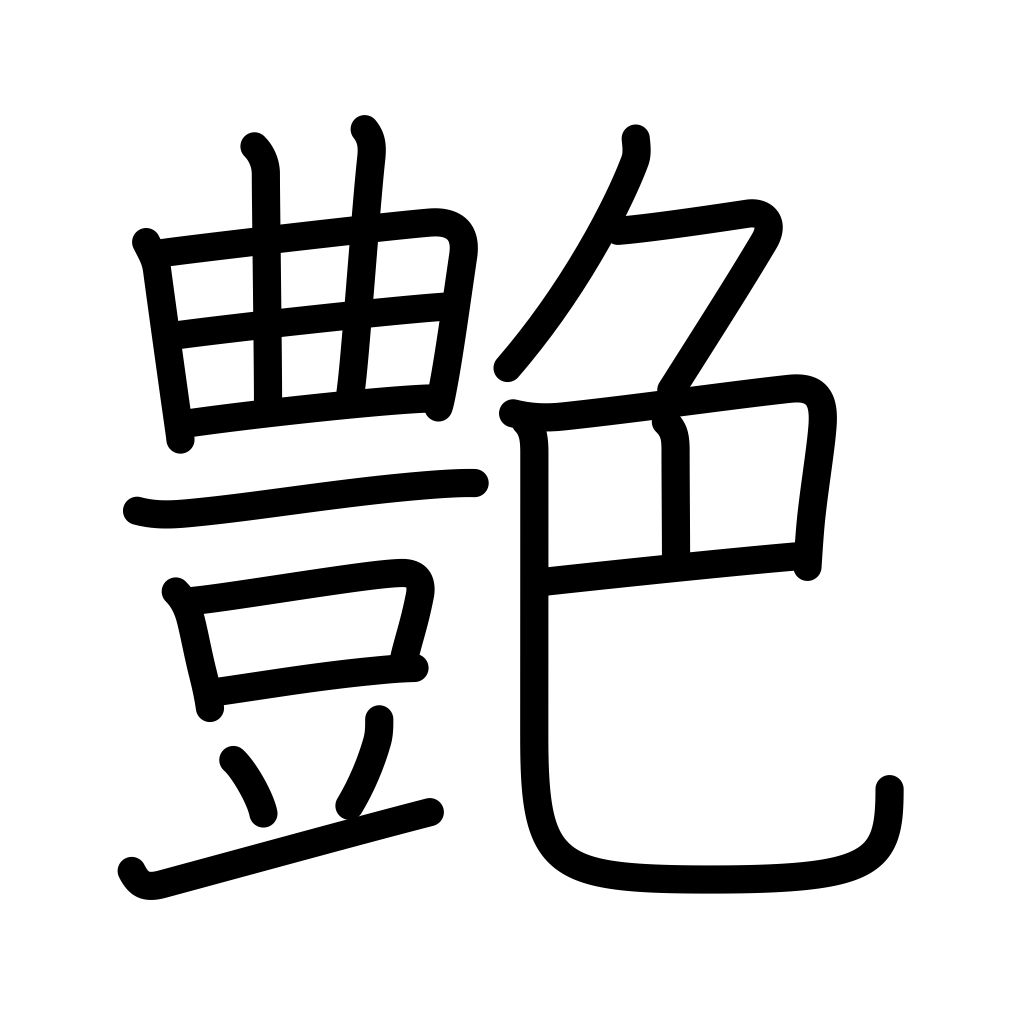
Meaning: glossy, luster, glaze, polish, charm, colorful, captivating